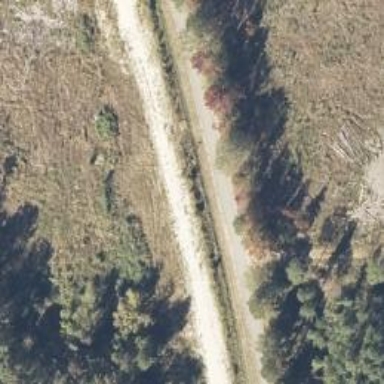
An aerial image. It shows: Unclassified road.